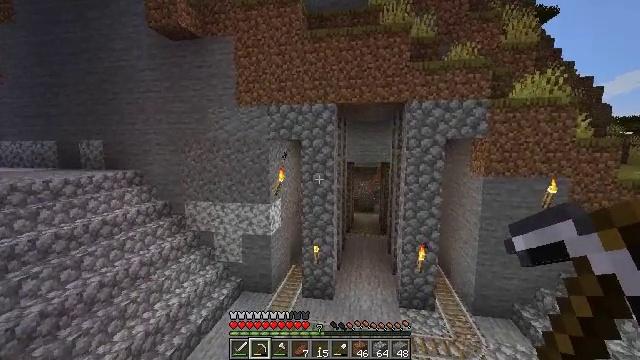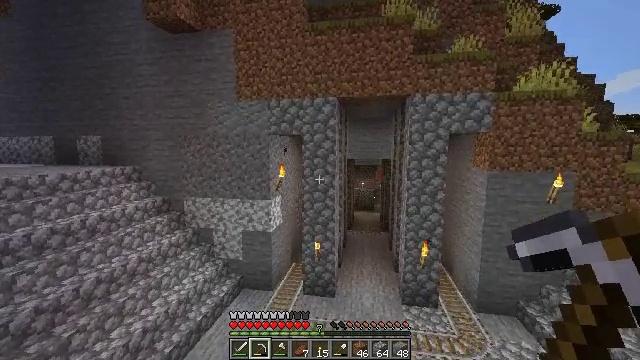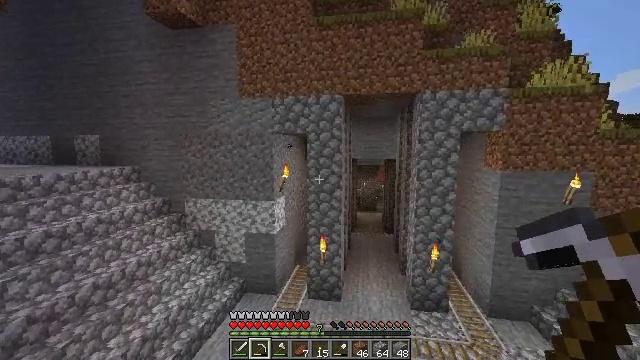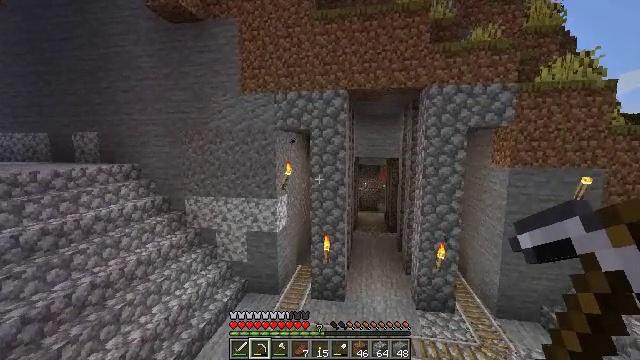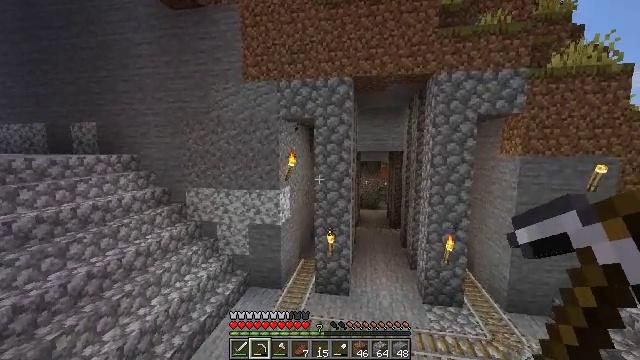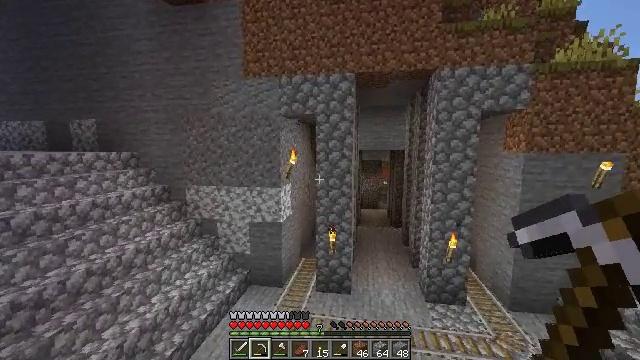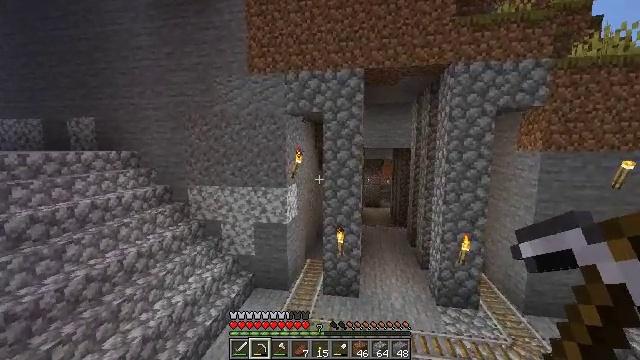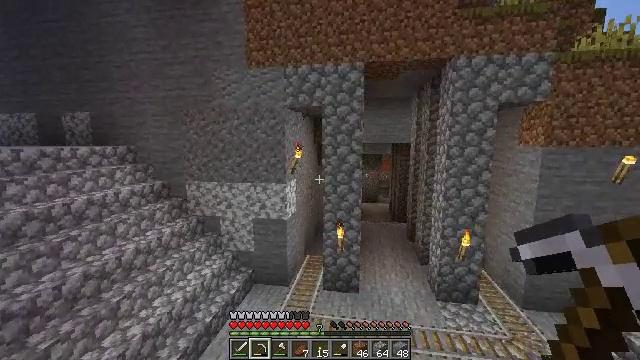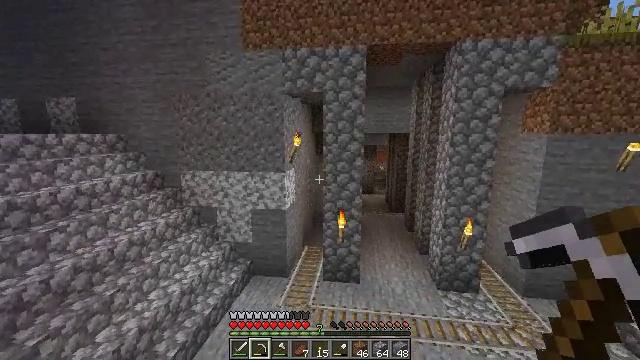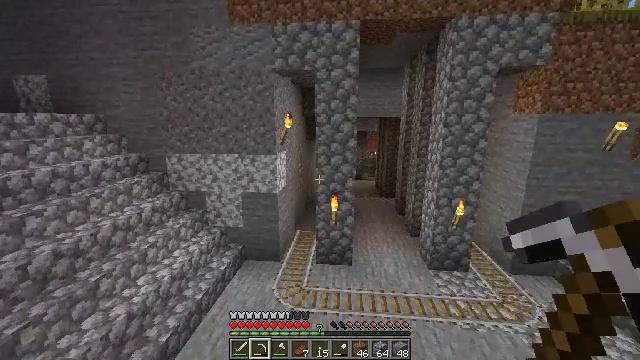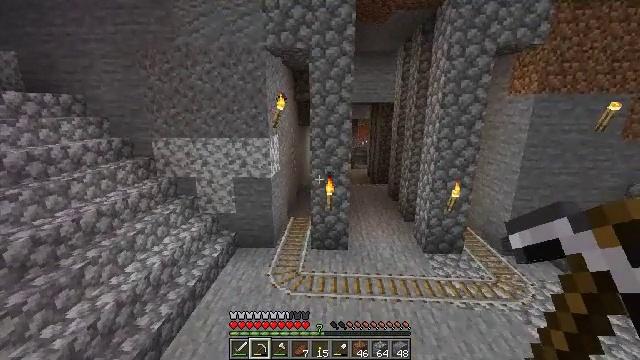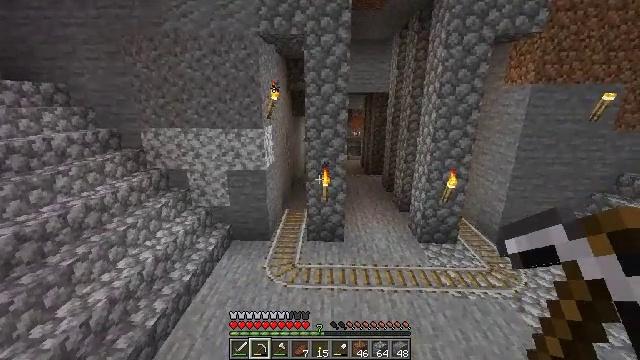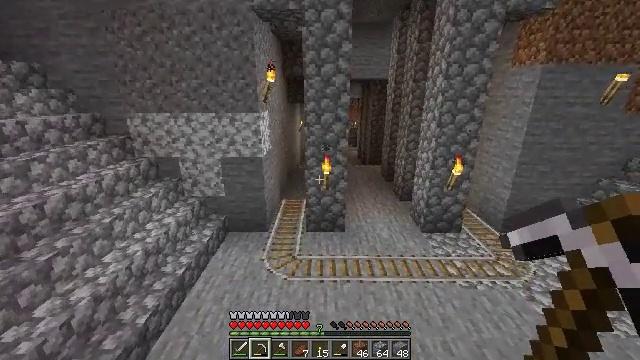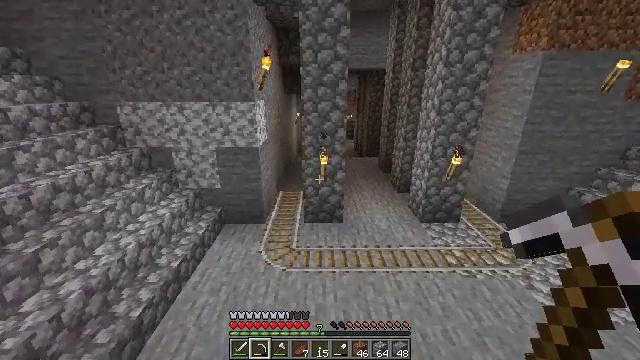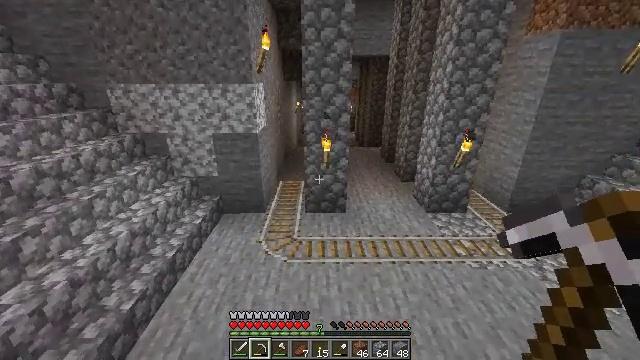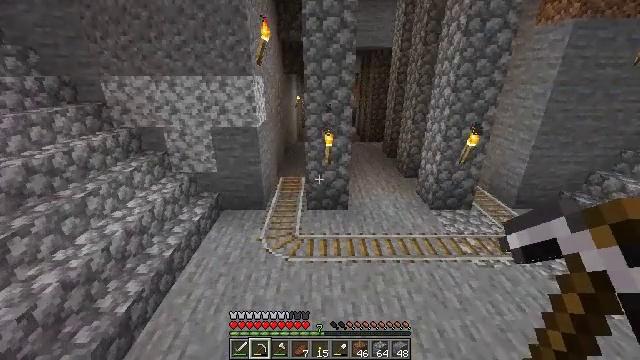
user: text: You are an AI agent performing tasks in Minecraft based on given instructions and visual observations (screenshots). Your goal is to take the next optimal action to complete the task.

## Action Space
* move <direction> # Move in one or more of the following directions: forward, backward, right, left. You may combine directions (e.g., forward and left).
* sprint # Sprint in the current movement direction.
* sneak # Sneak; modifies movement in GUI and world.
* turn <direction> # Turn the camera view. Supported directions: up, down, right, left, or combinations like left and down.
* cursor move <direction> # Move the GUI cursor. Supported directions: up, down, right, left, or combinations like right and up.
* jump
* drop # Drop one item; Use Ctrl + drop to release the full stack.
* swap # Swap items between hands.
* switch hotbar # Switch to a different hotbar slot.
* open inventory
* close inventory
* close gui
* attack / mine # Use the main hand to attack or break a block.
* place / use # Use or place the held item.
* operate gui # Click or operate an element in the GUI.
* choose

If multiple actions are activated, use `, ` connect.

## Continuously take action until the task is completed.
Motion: motion action
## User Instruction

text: Collect rails for building a railway.
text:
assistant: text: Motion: move forward and move left
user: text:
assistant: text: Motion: move forward and move left
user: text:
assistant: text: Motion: move forward and move left
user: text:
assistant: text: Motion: move forward and move left
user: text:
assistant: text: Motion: move forward and move left
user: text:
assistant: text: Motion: move forward and move left
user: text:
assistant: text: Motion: move forward and move left, turn down
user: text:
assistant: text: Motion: move forward and move left, turn right and down
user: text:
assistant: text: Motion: move forward and move left, turn right and down
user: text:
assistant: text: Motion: move forward, turn right and down
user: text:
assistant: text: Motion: move forward, turn right and down
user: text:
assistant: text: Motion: move forward, turn right and down
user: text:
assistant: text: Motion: move forward, turn down
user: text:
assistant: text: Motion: move forward, turn down
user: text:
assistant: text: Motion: move forward, turn down
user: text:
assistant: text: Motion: move forward
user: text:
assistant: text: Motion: move forward
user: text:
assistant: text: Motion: move forward
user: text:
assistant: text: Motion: move forward
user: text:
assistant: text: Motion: move forward
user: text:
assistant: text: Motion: move forward
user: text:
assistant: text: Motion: move forward
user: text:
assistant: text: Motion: move forward, turn left and down
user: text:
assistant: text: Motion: move forward, turn left and down
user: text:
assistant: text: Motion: move forward
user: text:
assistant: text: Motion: move forward
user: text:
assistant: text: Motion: move forward
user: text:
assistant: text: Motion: move forward
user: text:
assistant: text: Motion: move forward
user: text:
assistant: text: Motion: move forward